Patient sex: M
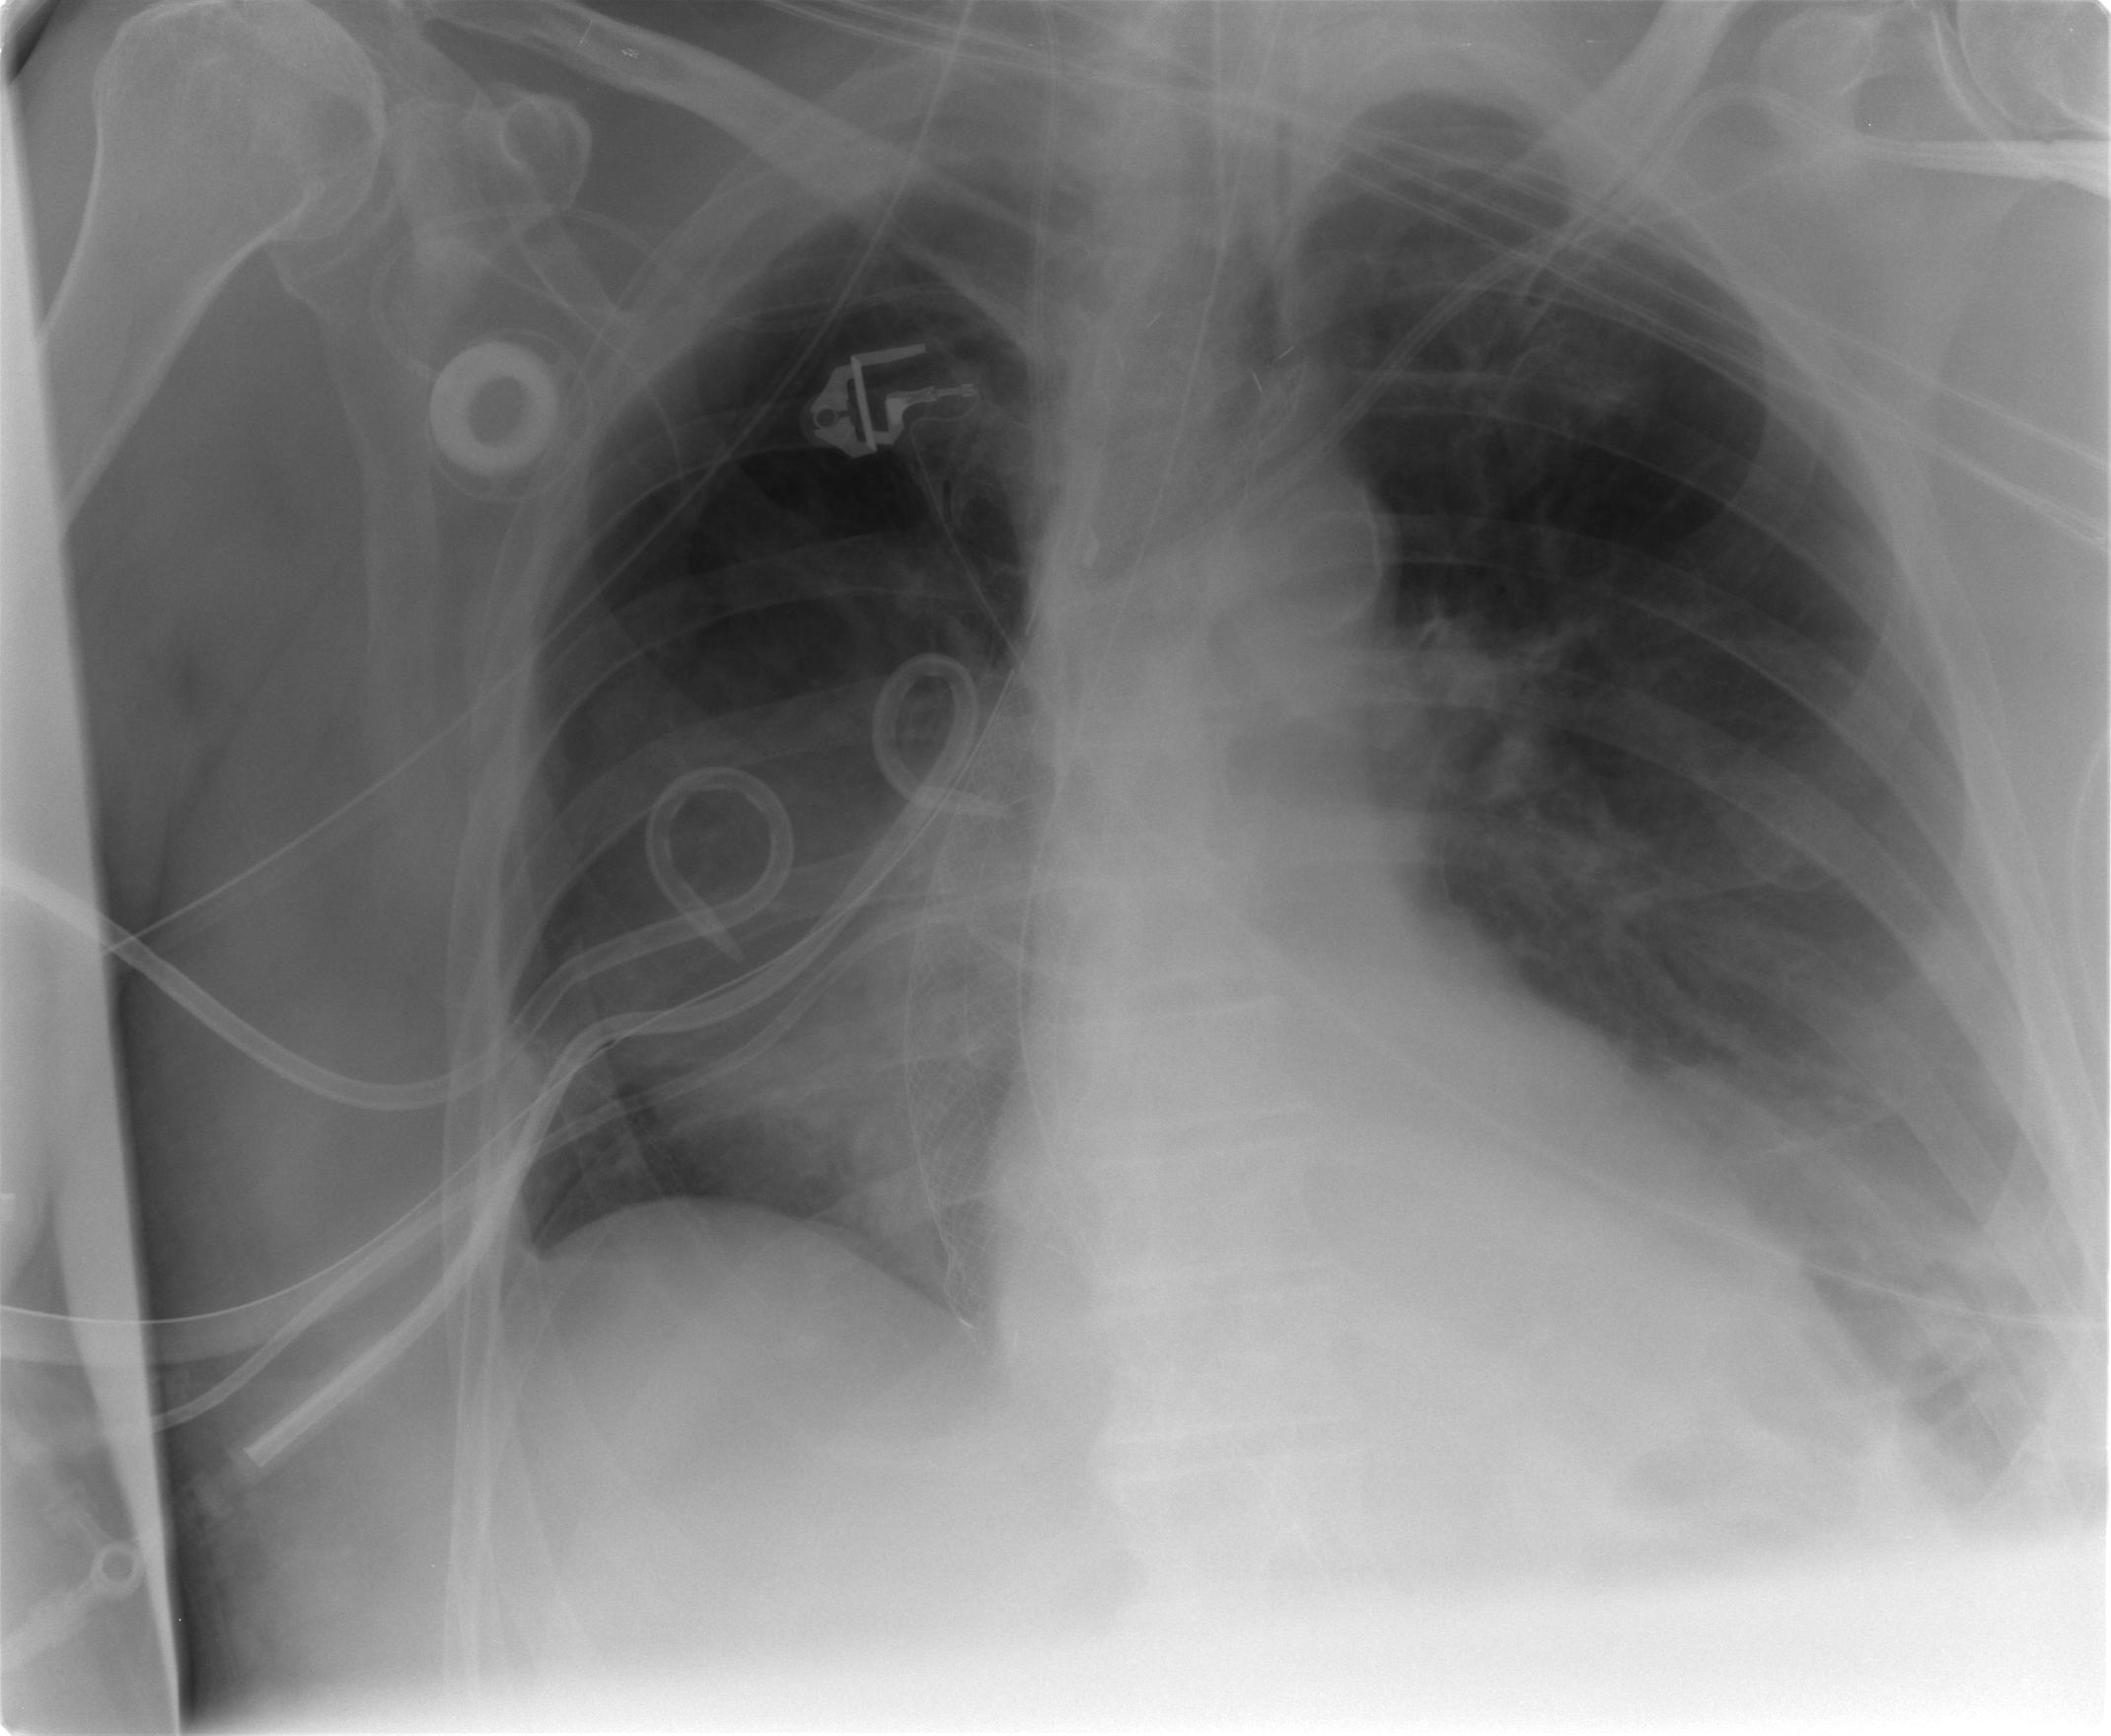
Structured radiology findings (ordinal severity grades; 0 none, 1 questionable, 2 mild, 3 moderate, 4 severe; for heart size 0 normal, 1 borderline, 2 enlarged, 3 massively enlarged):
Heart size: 0
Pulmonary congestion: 2
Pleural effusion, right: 2
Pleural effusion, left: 2
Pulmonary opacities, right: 3
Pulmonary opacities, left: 0
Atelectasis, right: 3
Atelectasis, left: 2